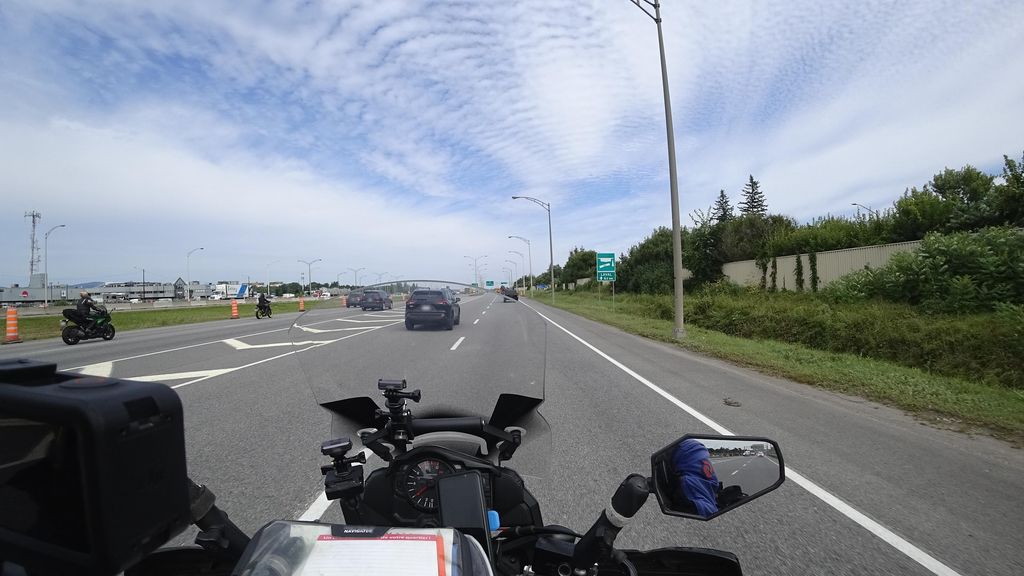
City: quebec_city